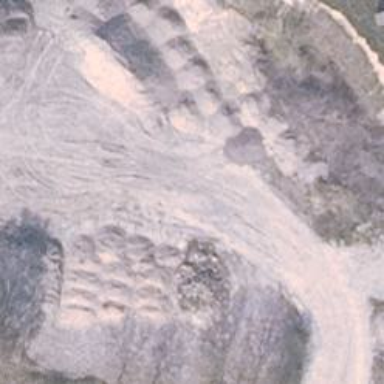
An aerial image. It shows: Natural area covered with sand.